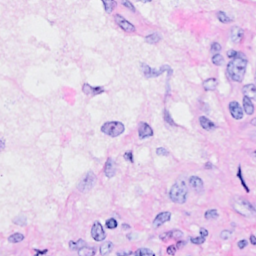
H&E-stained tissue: Breast